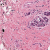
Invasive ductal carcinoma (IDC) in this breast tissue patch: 0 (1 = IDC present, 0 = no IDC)